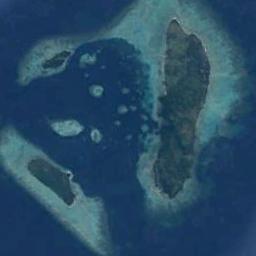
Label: island